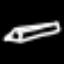
Label: pencil